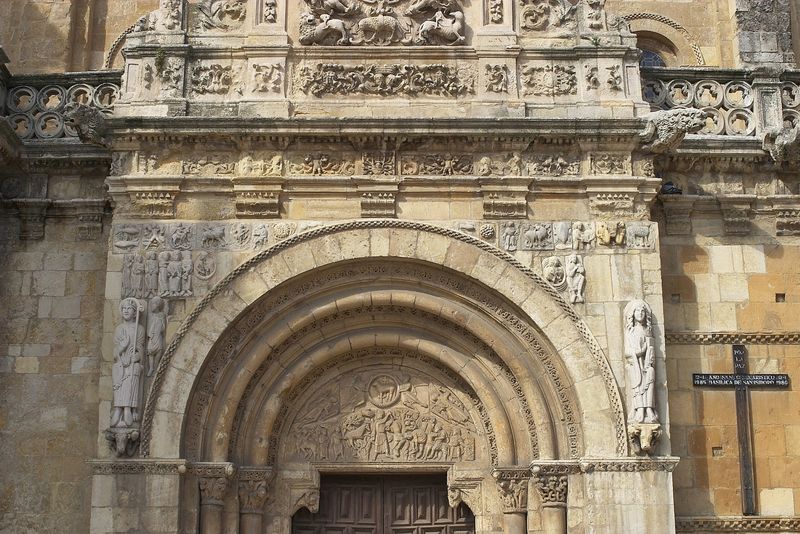
Titel: San Isidoro in León
Standort: Léon, S. Isodoro (EU - E)
Schlagwörter: mann, menschen, ocker, grau, holz, säulen, tür, beige, muster, stein, kirche, bogen, mauer, foto, fotografie, eingang, kreuz, kathedrale, portal, heilige, bauwerk, tympanon, westportal, weltgericht, archivolt